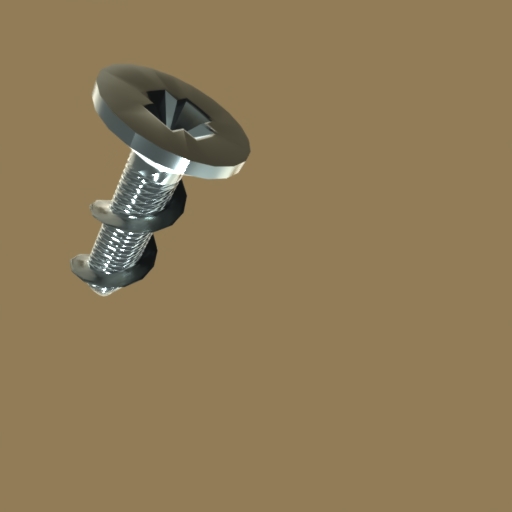
Label: screw